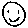
Label: smiley face